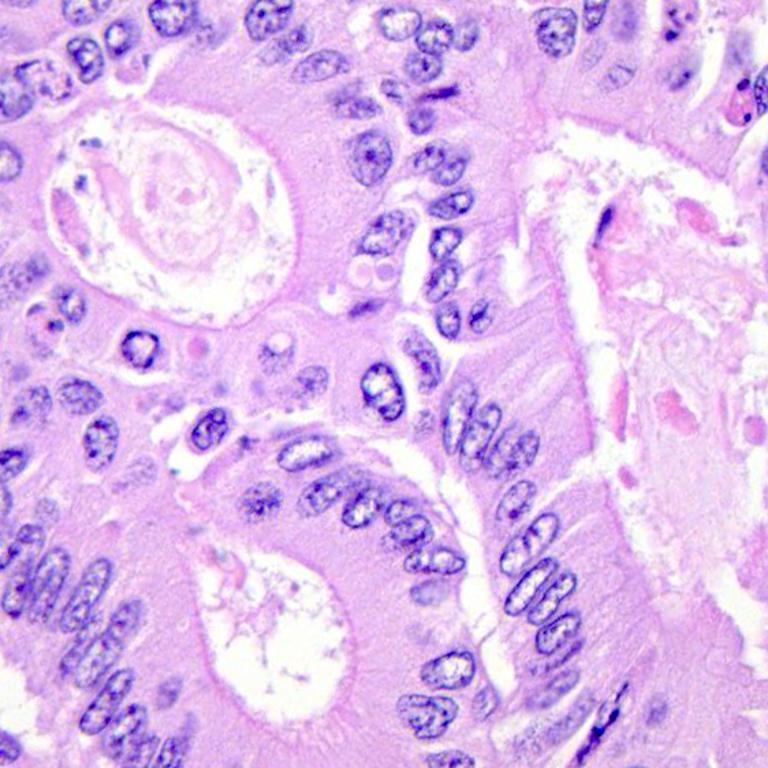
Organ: colon
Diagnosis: adenocarcinomas